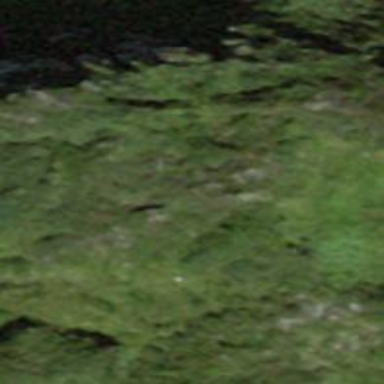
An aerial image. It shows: Natural cliff.